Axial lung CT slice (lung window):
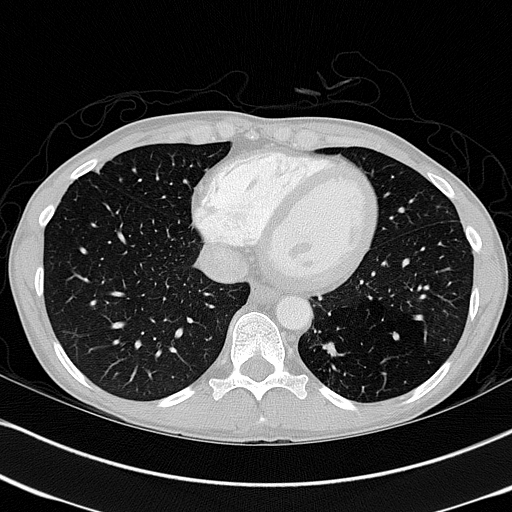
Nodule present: no